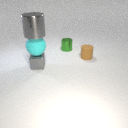
small gray metal cube below large gray metal cylinder